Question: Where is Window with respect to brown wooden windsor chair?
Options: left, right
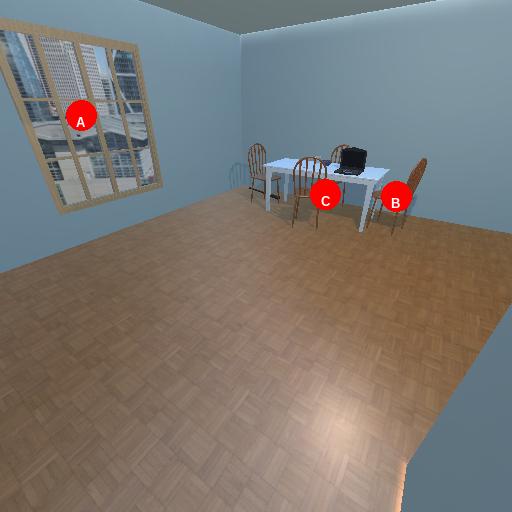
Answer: left